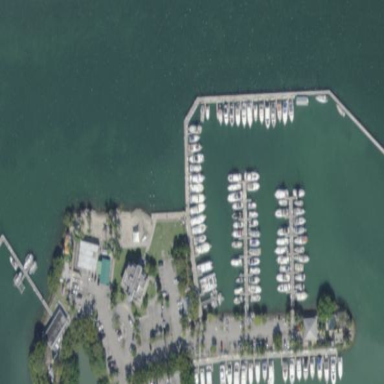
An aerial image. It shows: Marina on leisure land.